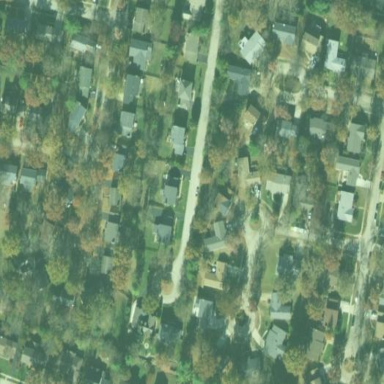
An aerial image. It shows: Single-family residential area.